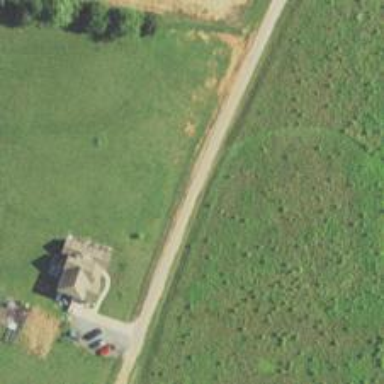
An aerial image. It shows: Driveway.